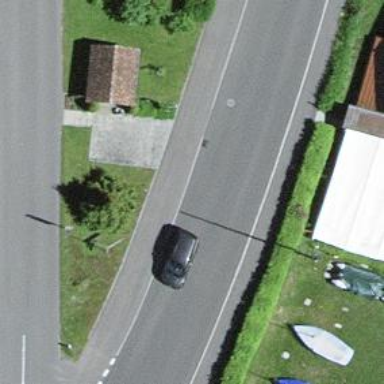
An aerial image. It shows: Bus stop with stop position for public transport.